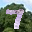
Label: 7